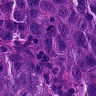
Metastatic tissue present: yes